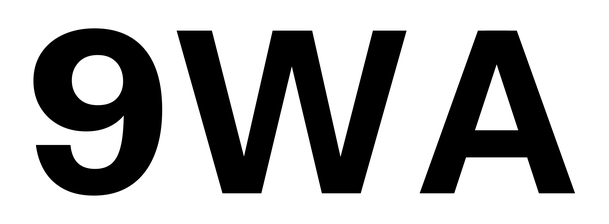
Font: InstrumentSans_Bold